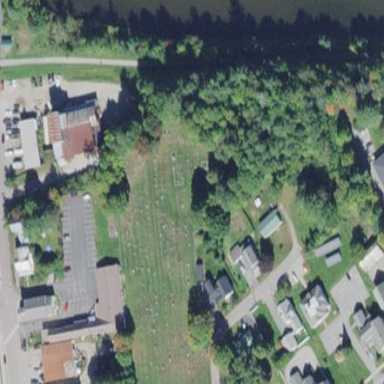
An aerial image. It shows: Cemetery.